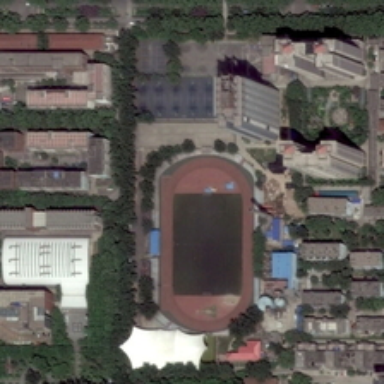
Behind the teaching building is a playground .